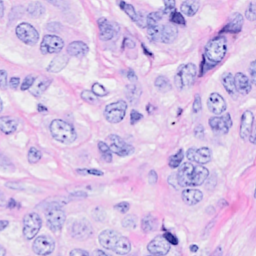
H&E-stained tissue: Breast